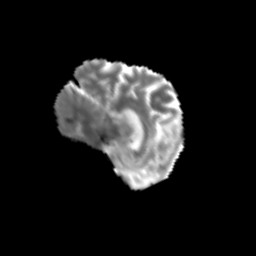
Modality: MD
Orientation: sagittal
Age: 74
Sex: female
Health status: ill
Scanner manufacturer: siemens
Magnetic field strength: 3 T
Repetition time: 8.7 s
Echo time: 0.11 s